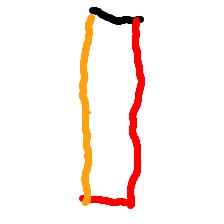
Shape: rectangle